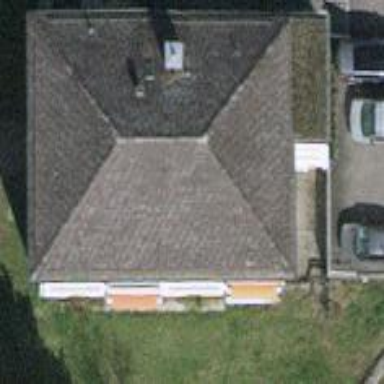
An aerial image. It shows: Building with gabled roof section.